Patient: sex M, age 60
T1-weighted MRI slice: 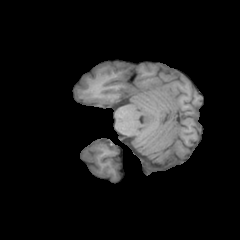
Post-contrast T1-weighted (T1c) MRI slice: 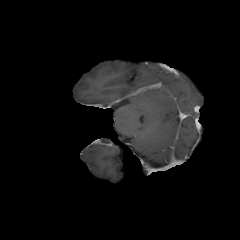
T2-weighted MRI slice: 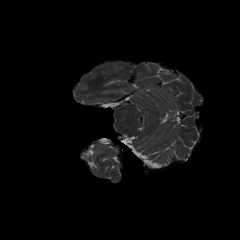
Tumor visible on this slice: no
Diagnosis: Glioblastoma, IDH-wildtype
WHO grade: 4